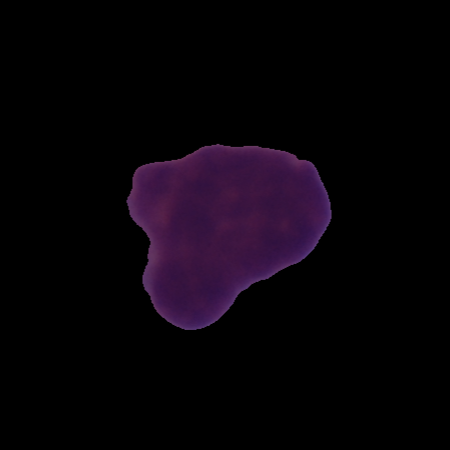
Label: cancer